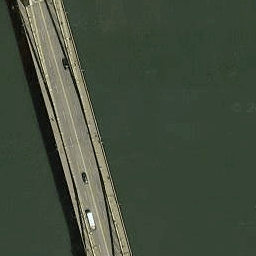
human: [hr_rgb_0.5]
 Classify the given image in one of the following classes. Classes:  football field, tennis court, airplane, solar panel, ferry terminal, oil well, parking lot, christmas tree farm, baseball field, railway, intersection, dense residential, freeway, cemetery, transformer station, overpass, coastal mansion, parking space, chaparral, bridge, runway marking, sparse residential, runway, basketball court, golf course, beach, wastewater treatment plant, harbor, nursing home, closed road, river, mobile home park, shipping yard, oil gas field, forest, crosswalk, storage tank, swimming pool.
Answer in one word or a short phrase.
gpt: bridge